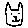
Label: cat